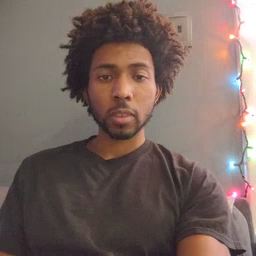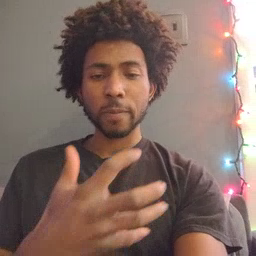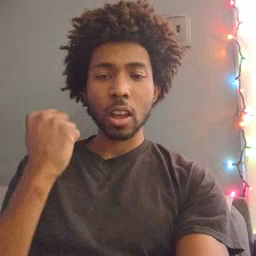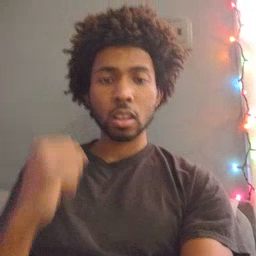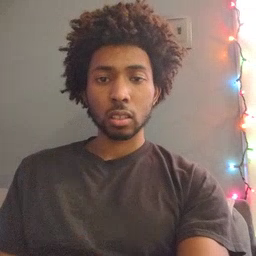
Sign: fast